Question: I've had a look at some other threads but nothing quite as specific. It's not really something that I would assume is hard but I'm not sure how about to do it.
Currently I'm using Select2 for a tagging system and next to it I have suggested tags which users would be able to click on and it will add to the box.
Instead, each tag is replacing the content and adding itself.
I need the adding to be appended into the box without replacing what's already in there.
Here's my code:
'''
$(document).on('click', ".tag1", function () {
var value = $(".tag1").html();
console.log(value);
$("#selectPretty").val([value]).trigger("change");
});
$(document).on('click', ".tag2", function () {
var value = $(".tag2").html();
console.log(value);
$("#selectPretty").val([value]).trigger("change");
});
'''
The data is being pulled through via AJAX with a span around each suggested tag.
Hope I'm clear enough.

Summary: I want to be able to click on each 'tag' and for it to be added, instead it replaces what was already in the box.
Thanks
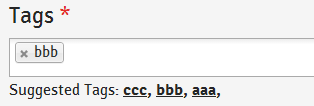
Answer: You should be able to do that with simple:
'''
var test = $('#test');
$(test).select2({
data:[
{id:0,text:"enhancement"},
{id:1,text:"bug"},
{id:2,text:"duplicate"},
{id:3,text:"invalid"},
{id:4,text:"wontfix"}
],
multiple: true,
width: "300px"
});
var data = $(test).select2('data');
data.push({id:5,text:"fixed"});
$(test).select2("data", data, true); // true means that select2 should be refreshed
'''
Working example: <URL>